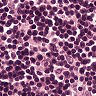
Metastatic tissue present: no